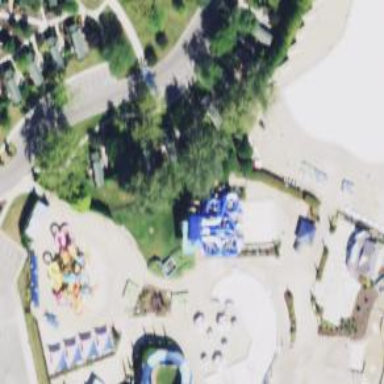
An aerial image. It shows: Water slide attraction.